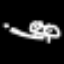
Label: frog